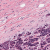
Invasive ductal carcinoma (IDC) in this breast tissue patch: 0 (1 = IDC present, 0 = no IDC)